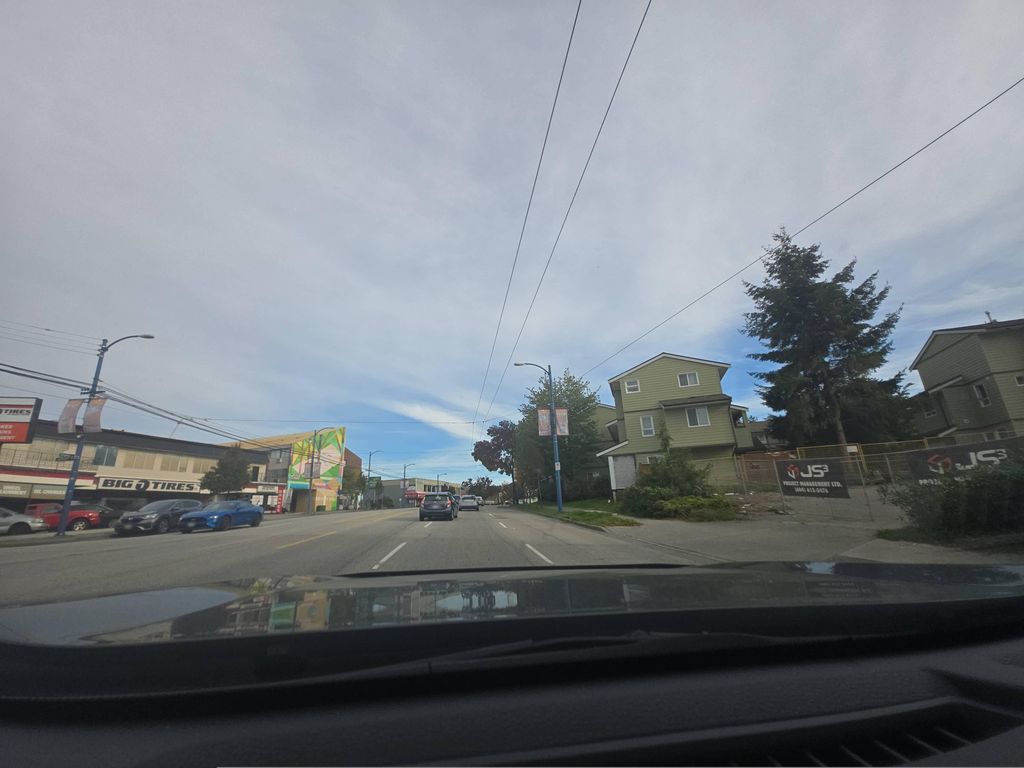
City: vancouver